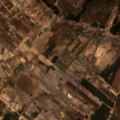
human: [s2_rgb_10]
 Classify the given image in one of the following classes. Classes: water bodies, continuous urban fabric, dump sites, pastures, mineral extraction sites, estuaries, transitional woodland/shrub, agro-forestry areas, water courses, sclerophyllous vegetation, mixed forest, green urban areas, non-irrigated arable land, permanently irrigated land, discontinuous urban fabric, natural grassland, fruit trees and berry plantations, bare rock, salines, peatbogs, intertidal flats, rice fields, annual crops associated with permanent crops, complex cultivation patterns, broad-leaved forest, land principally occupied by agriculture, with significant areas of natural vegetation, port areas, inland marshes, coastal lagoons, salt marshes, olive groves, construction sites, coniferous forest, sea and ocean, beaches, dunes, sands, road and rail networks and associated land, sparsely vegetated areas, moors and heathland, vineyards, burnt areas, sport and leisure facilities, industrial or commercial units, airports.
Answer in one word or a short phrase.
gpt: complex cultivation patterns, land principally occupied by agriculture, with significant areas of natural vegetation, broad-leaved forest